Question: This plot was produced with matplotlib. The characteristic shape of the values is a peak at the beginning which rapidly drops. However, even a small difference between values is important. How can I scale the y-axis so that this difference is emphasized?

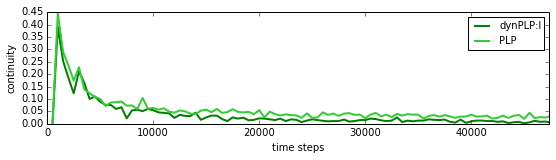
Answer: Use log scale. You can do it with 'myplot.set_yscale('log')'. Or just use 'matplotlib.pyplot.semilogy(x, y)' to plot.
See some examples on <URL>.